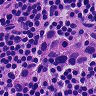
Metastatic tissue present: yes